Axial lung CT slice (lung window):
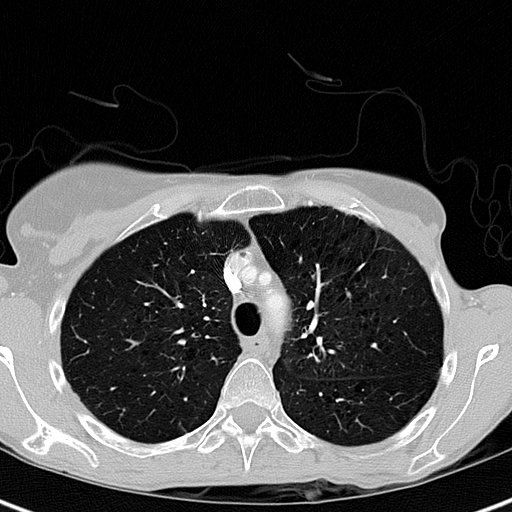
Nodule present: no